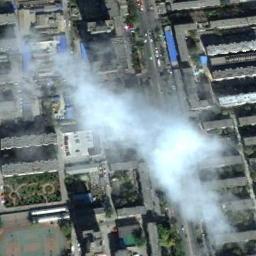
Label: cloud